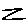
Label: zigzag